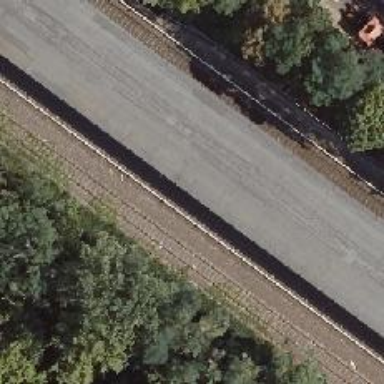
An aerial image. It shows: Platform edge at railway station.